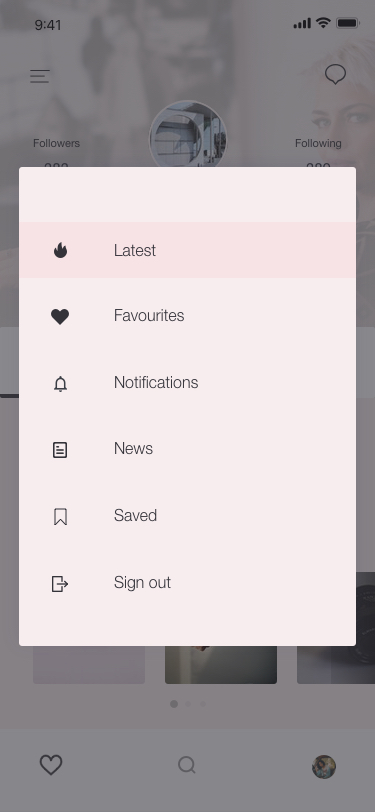
Text in this UI design:
Pictures
Posts
Timeline
Lenora Graves
Following
389
Followers
383
Berlin, Germany
This is a popular question people ask me. How do you know if I am mastering the art of Deliberate Attraction? Is there an advanced course I can take?
Bio
Pictures